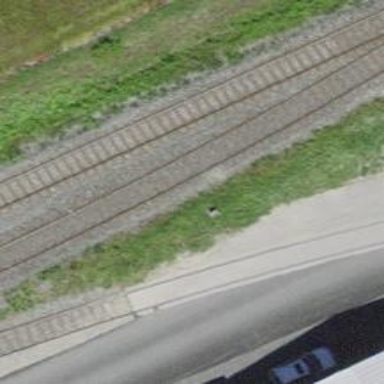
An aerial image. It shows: Single track railway in yard.